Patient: sex F, age 56
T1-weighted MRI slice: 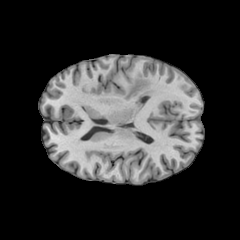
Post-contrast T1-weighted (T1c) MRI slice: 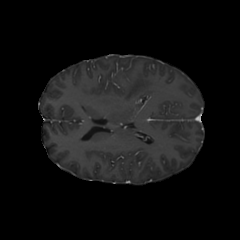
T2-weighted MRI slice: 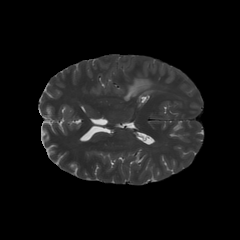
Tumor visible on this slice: yes
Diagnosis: Glioblastoma, IDH-wildtype
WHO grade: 4